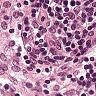
Metastatic tissue present: no